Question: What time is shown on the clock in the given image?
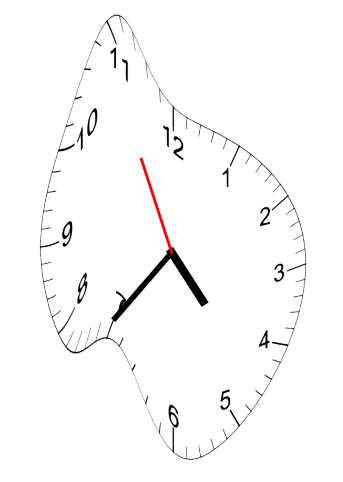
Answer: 04:35:55